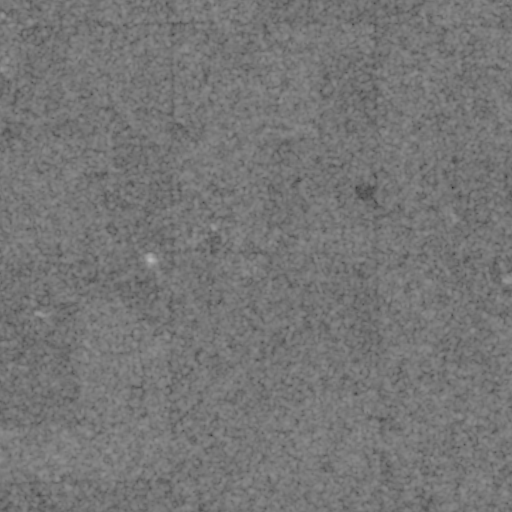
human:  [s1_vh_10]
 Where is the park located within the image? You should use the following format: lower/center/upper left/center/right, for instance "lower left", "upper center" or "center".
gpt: The park is located in the upper right of the image.
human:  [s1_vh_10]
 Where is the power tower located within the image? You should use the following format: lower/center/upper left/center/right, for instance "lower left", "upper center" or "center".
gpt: The power tower is located in the left of the image.
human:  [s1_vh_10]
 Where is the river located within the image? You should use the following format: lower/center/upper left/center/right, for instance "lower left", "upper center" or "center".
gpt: The river is located in the right of the image.
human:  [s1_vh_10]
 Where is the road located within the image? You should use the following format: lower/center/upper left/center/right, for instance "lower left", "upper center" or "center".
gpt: There is no road in the image.

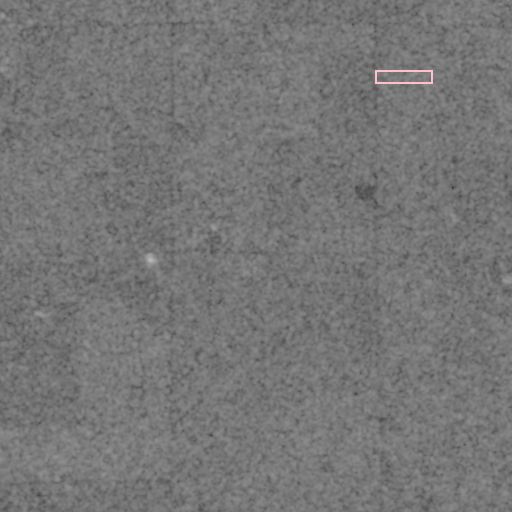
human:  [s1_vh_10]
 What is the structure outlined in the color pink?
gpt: The structure outlined in pink is a park.
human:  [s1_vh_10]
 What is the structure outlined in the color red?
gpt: There is no red outline.